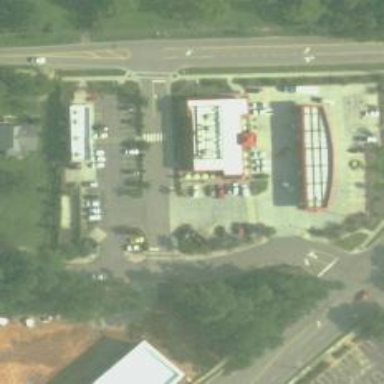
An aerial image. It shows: Convenience shop.